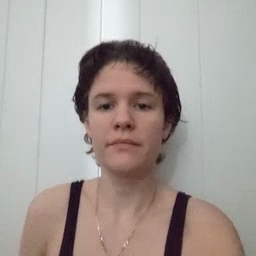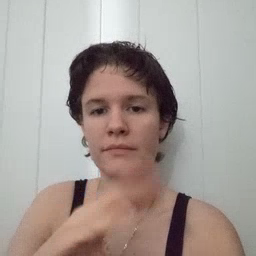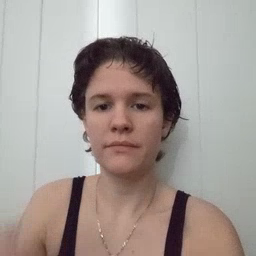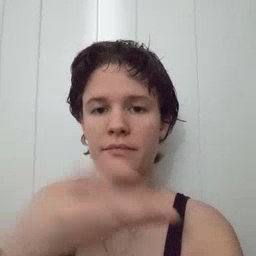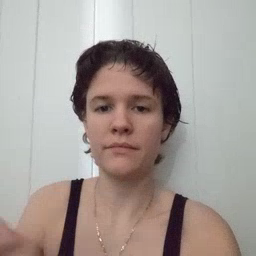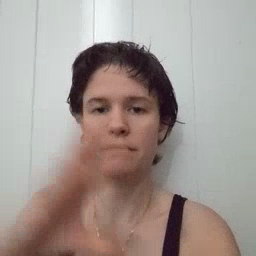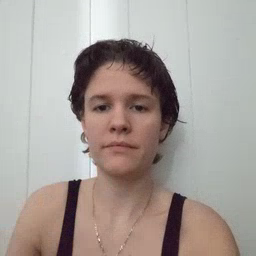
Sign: story